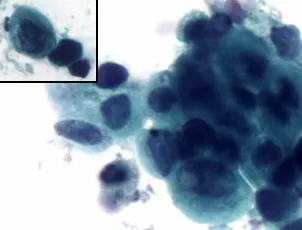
Bladder washing, cytospin preparation, Papanicolaou stain, x400. Mixed small undifferentiated carcinoma and large urothelial carcinoma cells. The small cells are seen singly and in clusters with scanty cytoplasm, moderate cellular pleomorphism, nuclear molding, dark chromatin, irregular nuclear contour, and background of blood and necrosis consistent with a small cell carcinoma. In addition, there are a few atypical cells with a moderate amount of cytoplasm, small nucleoli, and irregular nuclear contours consistent with high-grade urothelial carcinoma. Figure 2 inset: comparison of two small cell carcinoma cells and one large urothelial carcinoma cell.
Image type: pathology (papanicolaou)